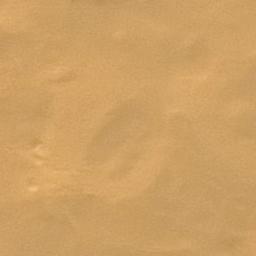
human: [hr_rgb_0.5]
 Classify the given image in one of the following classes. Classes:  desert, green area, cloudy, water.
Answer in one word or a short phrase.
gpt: desert